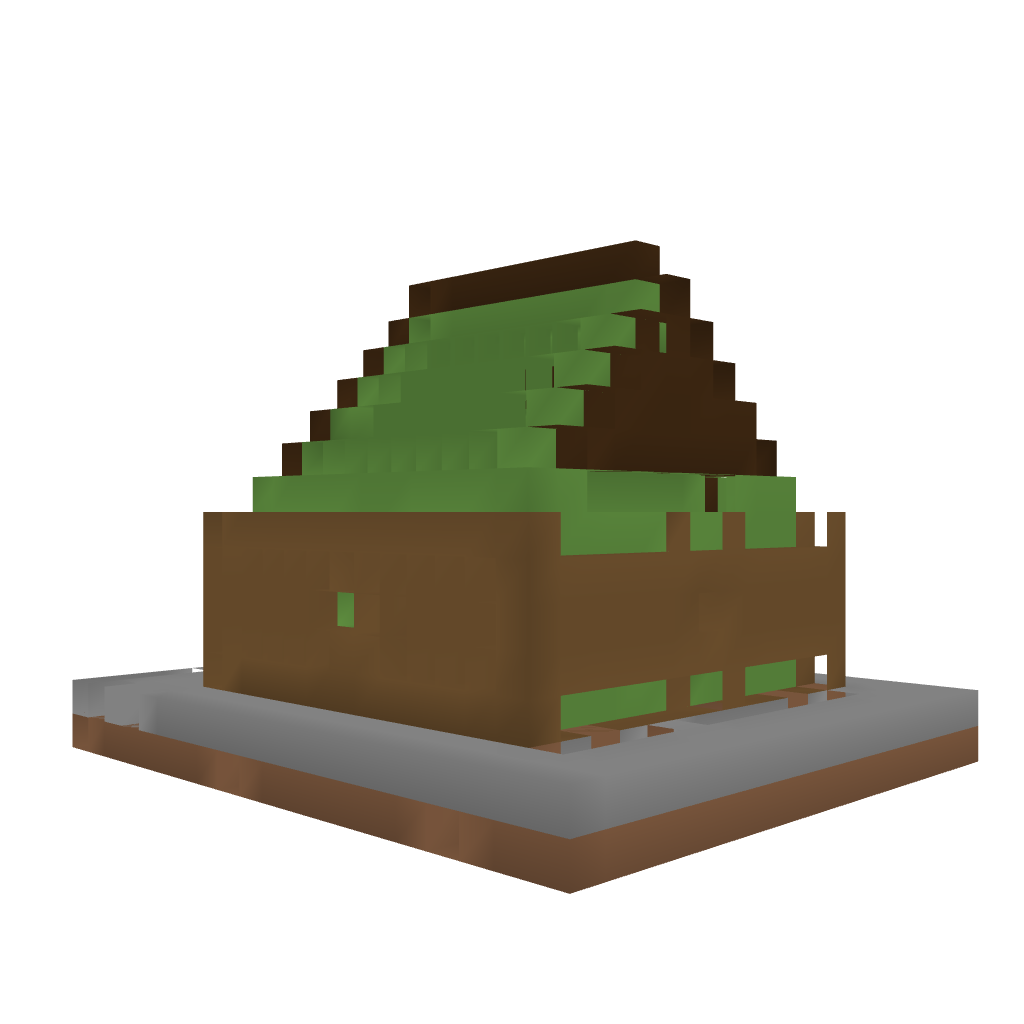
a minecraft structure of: suicide House 001